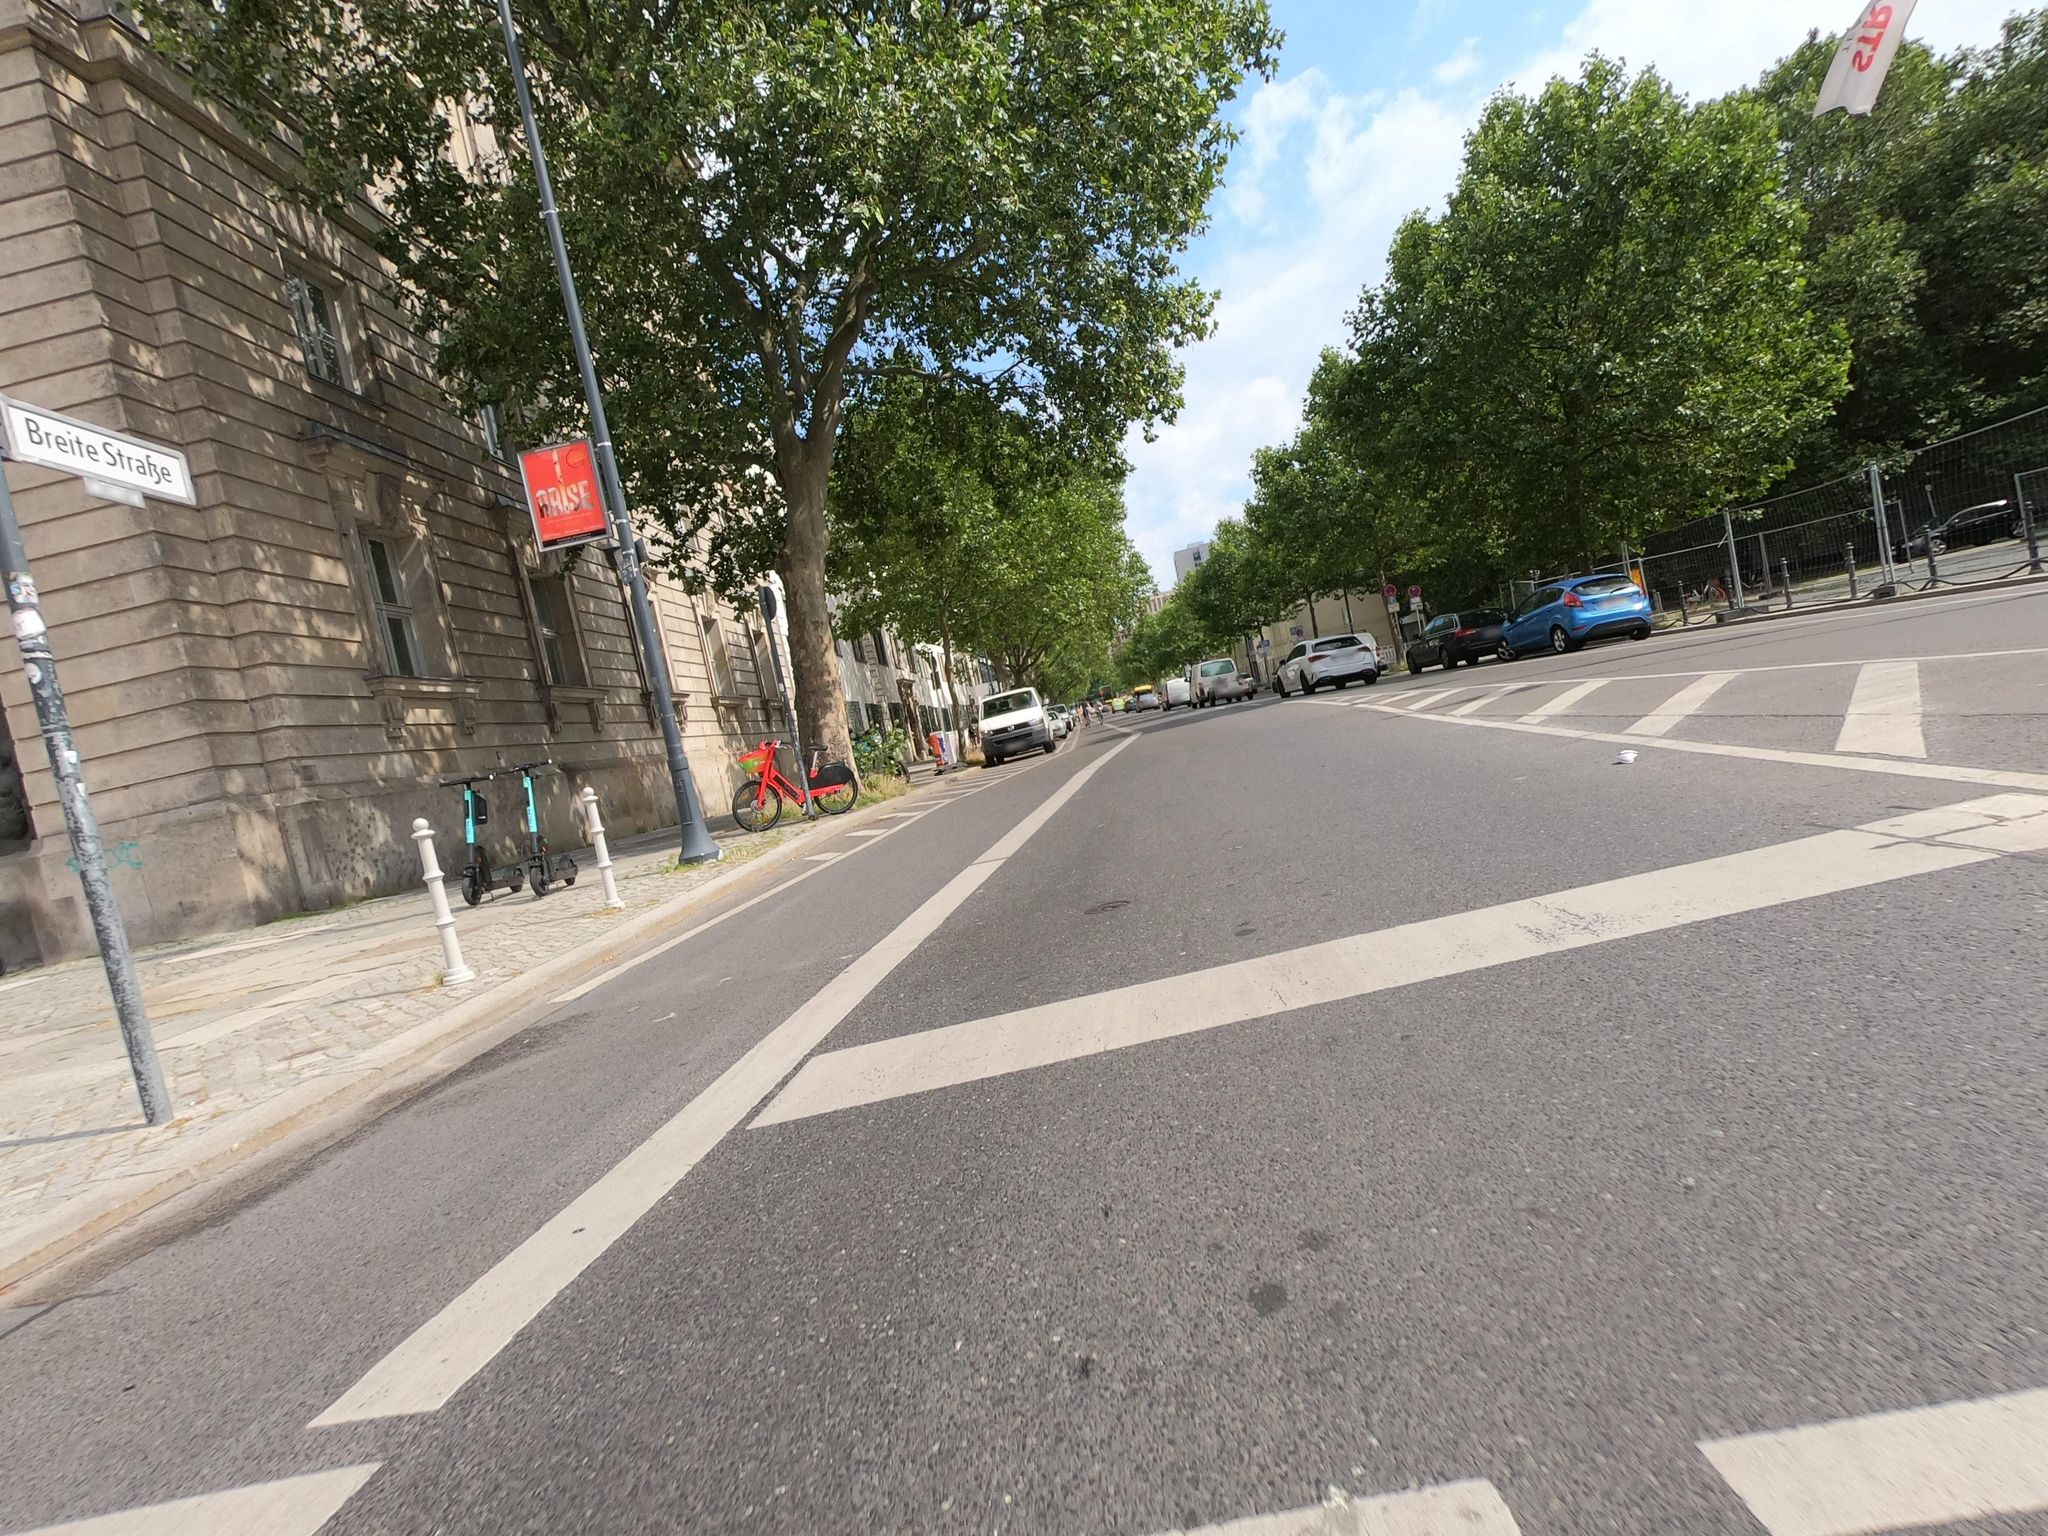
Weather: clear
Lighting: day
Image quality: good
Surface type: cycling surface
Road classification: residential
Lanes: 2
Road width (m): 6
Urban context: urban centre
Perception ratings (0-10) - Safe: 2.1, Lively: 9.48, Beautiful: 8.85, Boring: 1.11, Depressing: 1.06, Wealthy: 8.88